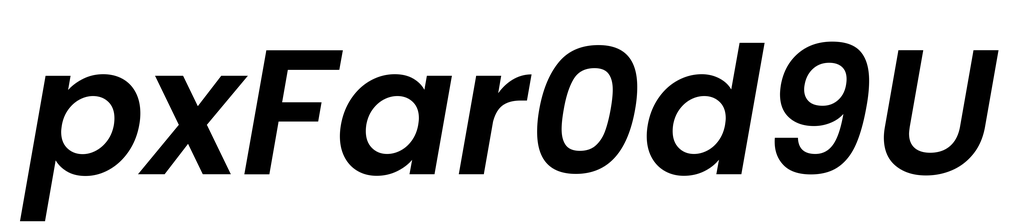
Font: Poppins-SemiBoldItalic